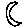
Label: moon